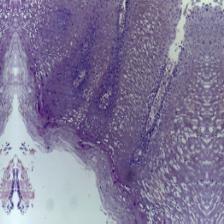
Diagnosis: OSCC